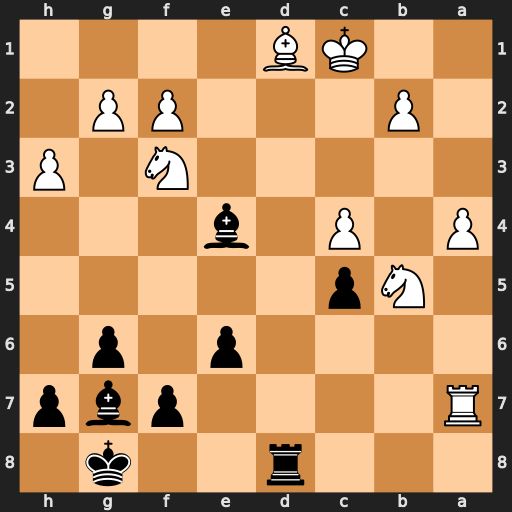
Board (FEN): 3r2k1/R4pbp/4p1p1/1Np5/P1P1b3/5N1P/1P3PP1/2KB4
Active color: b
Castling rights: -
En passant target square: -
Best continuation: Bh6+ Ng5 Bxg5+ f4 Bxf4#